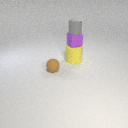
small gray rubber cylinder above large yellow rubber cylinder